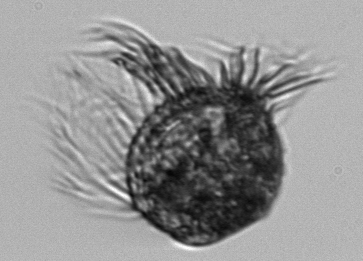
Label: Pelagostrobilidium